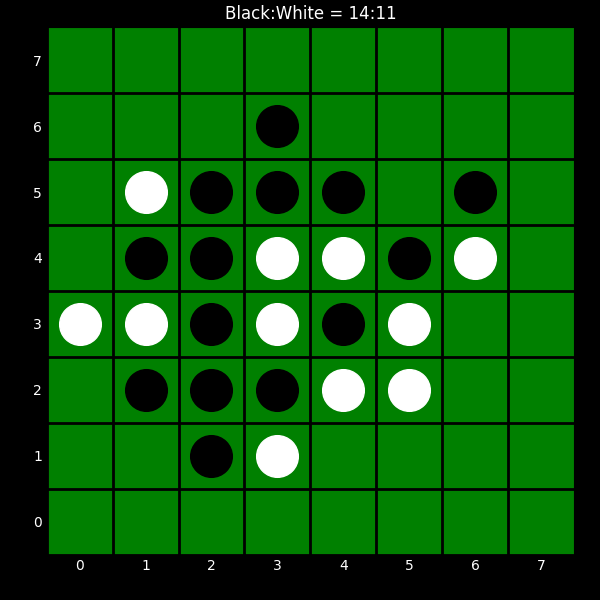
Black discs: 14
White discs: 11